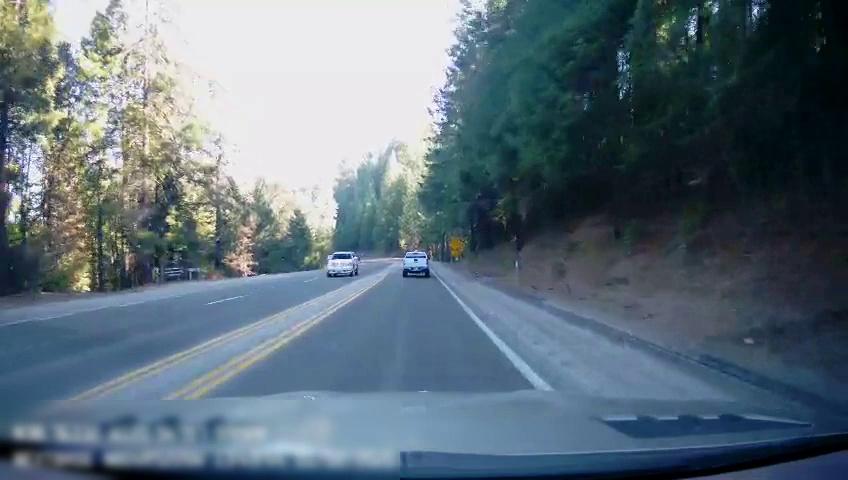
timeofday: Day
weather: Sunny
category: Drivable Space
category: Vehicles | Car
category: Vehicles | Truck
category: Lanes | Alternate Lane
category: Lanes | Current Lane
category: Lanes | Current Lane
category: Lanes | Opposite Lane
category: Lanes | Opposite Lane
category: Lanes | Opposite Lane
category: Lanes | Opposite Lane
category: Traffic | Signs
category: Traffic | Signs